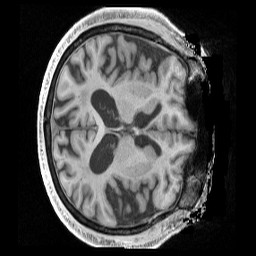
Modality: T1w
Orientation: axial
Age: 80
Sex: male
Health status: healthy
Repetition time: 2.4 s
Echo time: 0.00222 s